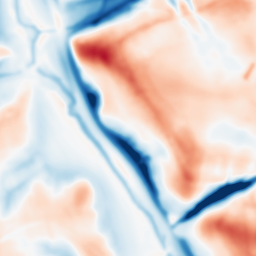
Category: multiscale
Decomposition family: dog_multiscale
Decomposition parameters: sigma_ratio: 2
n_scales: 3
base_sigma: 2
Upsampling method: edge_directed
Upsampling parameters: scale: 2
Upsampling scale: 2